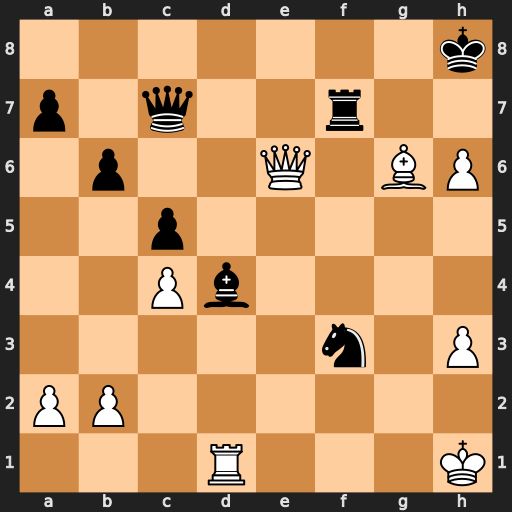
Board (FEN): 7k/p1q2r2/1p2Q1BP/2p5/2Pb4/5n1P/PP6/3R3K
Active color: w
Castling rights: -
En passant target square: -
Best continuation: Qe8+ Rf8 Qxf8#